Question: I'm writing a mixin for adding a graphical effect to the corner of a box:

The mixin will accept a corner position (tl, tr, bl, br), size, and colors:
'''
@mixin notch($notch-location, $size, $foreground-color, $background-color) {
%top--left {
@extend %notch;
&:before {
top: 0; left: 0;
border-width: $size $size 0 0;
}
}
// etc ...
%notch {
position: relative;
&:before {
@extend .pel;
position: absolute;
border-style: solid;
border-color: $foreground-color $background-color;
}
}
@if $notch-location == top-left {
@extend %top--left;
}
// etc ...
}
'''
I then use the mixin on a selector, for example:
'''
a {
@include notch(top-left, 24px, $color-brand, #fff);
}
'''
Unfortunately the resulting CSS isn't what I'm expecting:
'''
.menu.collapsed .nav .nav--current a a:before {
top: 0;
left: 0;
border-width: 24px 24px 0 0;
}
.menu.collapsed .nav .nav--current a a {
position: relative;
}
.menu.collapsed .nav .nav--current a a:before {
position: absolute;
border-style: solid;
border-color: #ec5b25 white;
}
'''
---
- <URL>
---
As you can see, the styles added via the mixin are being qualified with an extra 'a'. Why is this happening?
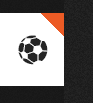
Answer: The output is exactly as I would expect because of the nature of extends. The '%notch' class belongs to the parent selector ('a' in your case). If you change it to '.notch' instead, it becomes obvious.
Extend classes are not ephemeral. It's a good idea to avoid defining them within a mixin you plan on reusing. Doing so will cause the class to be generated each time you invoke the mixin, causing duplication of code all over the place (which you probably don't want).
'''
%notch {
position: relative;
&:before {
@extend .pel;
position: absolute;
border-style: solid;
}
}
@mixin notch($notch-location, $size, $foreground-color, $background-color) {
@extend %notch;
border-color: $foreground-color $background-color;
&:before {
@if $notch-location == top-left {
top: 0; left: 0;
border-width: $size $size 0 0;
} @else if $notch-location == top-right {
top: 0; right: 0;
border-width: $size 0 0 $size;
} @else if $notch-location == bottom-left {
bottom: 0; left: 0;
border-width: 0 $size $size 0;
} @else {
bottom: 0; right: 0;
border-width: 0 0 $size $size;
}
}
}
a {
display: block;
width: 100px; height: 100px;
background: #0f0;
@include notch(top-left, 24px, #0f0, #0f0);
}
'''
It's also worth noting that extends aren't always the best choice, they can cause the code to be larger than it would be if you'd simply duplicated the code due to repeating the selector.